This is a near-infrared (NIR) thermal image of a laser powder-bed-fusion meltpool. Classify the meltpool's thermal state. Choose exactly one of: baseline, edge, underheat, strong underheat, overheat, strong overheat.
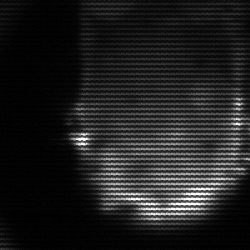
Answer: baseline